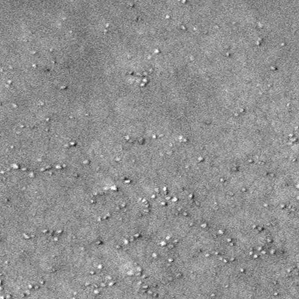
Label: frost